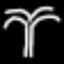
Label: palm tree